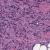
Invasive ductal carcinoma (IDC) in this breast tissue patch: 1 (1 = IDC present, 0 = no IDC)